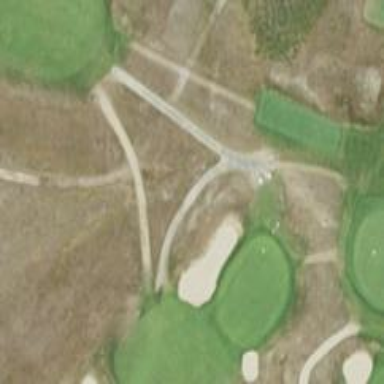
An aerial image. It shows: Path for both road and golf.